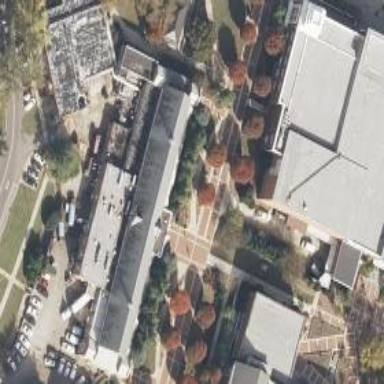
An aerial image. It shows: View of university building.